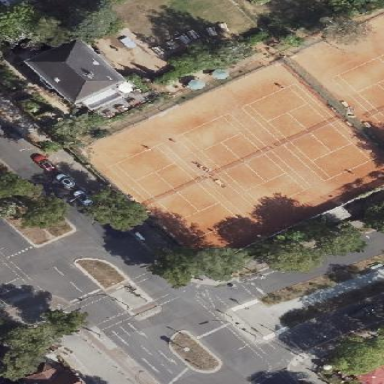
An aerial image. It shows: Clay tennis court on the leisure land pitch.